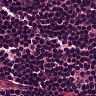
Metastatic tissue present: no